Question: I'm running what I think is a fairly simple query, and I'm having getting absolutely atrocious return times on the query. When running the query, a sub query as a filter in an 'IN' predicate is performing an Index scan and an Index Spool when used as part of the query, but runs an Index Seek when used outside of the 'IN' predicate. I have no idea why, but the query is taking nearly 30 seconds to return zero records...
Here's the query:
'''
SELECT DISTINCT
C.County
, S.State
, C.County_ID
FROM
Leads L
INNER JOIN Inventory I ON L.Deleted = 0 AND L.Inv_ID = I.Inv_ID
INNER JOIN County C ON C.County_ID = I.County_ID
INNER JOIN State S ON C.State_ID = S.State_ID AND S.Active = 1
INNER JOIN Contacts ON L.Contact_ID = Contacts.ID AND Contacts.Deleted = 0
WHERE
L.Acct_ID = 204940
OR L.Acct_ID IN (
SELECT Accounts.Acct_ID FROM Accounts (NOLOCK) WHERE Accounts.Parent_Acct_ID = 204940
)
ORDER BY
S.State
, C.County
'''
Here's the relevant part of the execution plan of that query. It's running a scan on the Accounts table in the 'WHERE' clause, with an estimated number of rows to be returned of over 260,000. The subselect actually returns 0 records.

When I run that simple select outside the above query, I get a straight index seek, against the exact same Index. The subselect returns 0 records. If I run the query without the 'OR' statement I get ms response times, if I run the query with the 'OR' statement, the query takes nearly 30 seconds to complete.
Here's the index that's being used for both the Scan and the Seek on the Accounts table (I know, it's a dta index, not my original database...)
'''
CREATE NONCLUSTERED INDEX [_dta_index_Accounts_5_144719568__K32_50] ON [dbo].[Accounts]
(
[parent_Acct_ID] ASC
)
INCLUDE ( [CompanyState]) WITH (PAD_INDEX = OFF, STATISTICS_NORECOMPUTE = OFF, SORT_IN_TEMPDB = OFF, IGNORE_DUP_KEY = OFF, DROP_EXISTING = OFF, ONLINE = OFF, ALLOW_ROW_LOCKS = ON, ALLOW_PAGE_LOCKS = ON) ON [PRIMARY]
GO
'''
How do I get the subselect to run an Index Seek instead of a Scan, and return in any sort of reasonable amount of time?
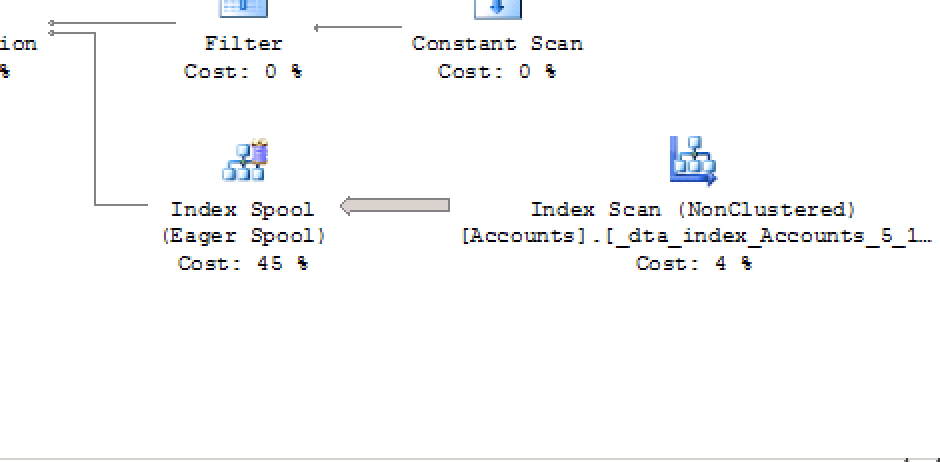
Answer: I upvoted all of you who gave me a hand, but this ended up being the solution:
'''
SELECT DISTINCT
C.County
, S.State
, C.County_ID
FROM
Leads L
INNER JOIN Contacts ON L.Contact_ID = Contacts.ID AND Contacts.Deleted = 0
INNER JOIN Inventory I ON L.Deleted = 0 AND L.Inv_ID = I.Inv_ID
INNER JOIN Accounts ON L.Acct_ID = Accounts.Acct_ID
AND ( Accounts.Acct_ID = 204940 OR Accounts.parent_Acct_ID = 204940 )
INNER JOIN County C ON C.County_ID = I.County_ID
INNER JOIN State S ON C.State_ID = S.State_ID AND S.Active = 1
ORDER BY
S.State
, C.County
'''
Moving to a JOIN instead of a sub-select caused the query to run in 8ms instead of over 30 seconds. I know have straight index seeks in a nice cascade instead of a bunch of backwards filters and sorts to figure out who belongs in the query.